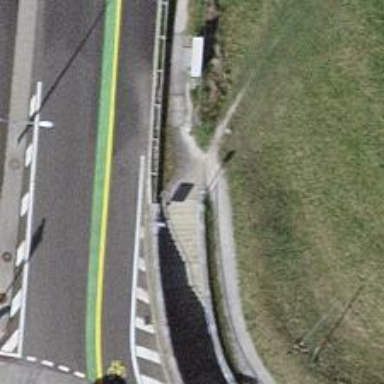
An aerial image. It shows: Road with steps.